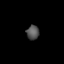
Tissue: lung
Cell type: T cells
Senescence score: 0.1912
Nuclear area (px): 180
Mean DAPI intensity: 81.067